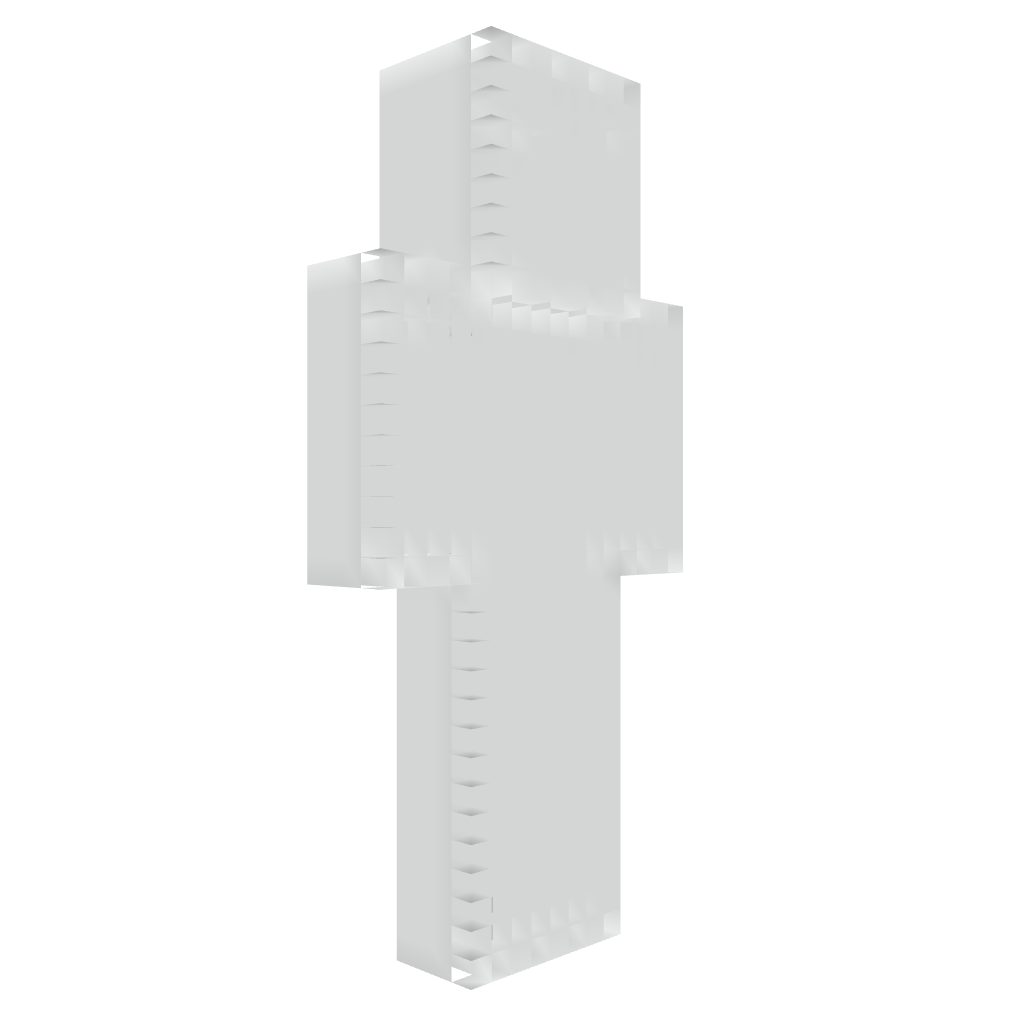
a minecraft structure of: Skin Dummy